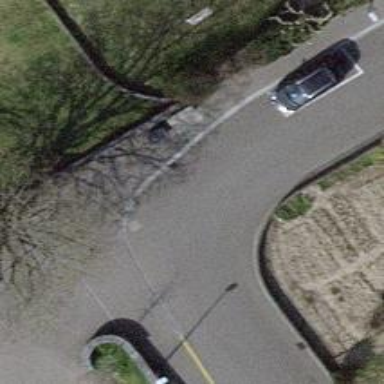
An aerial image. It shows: Unclassified road with asphalt surface and sidewalk.